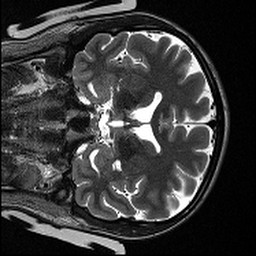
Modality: T2w
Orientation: coronal